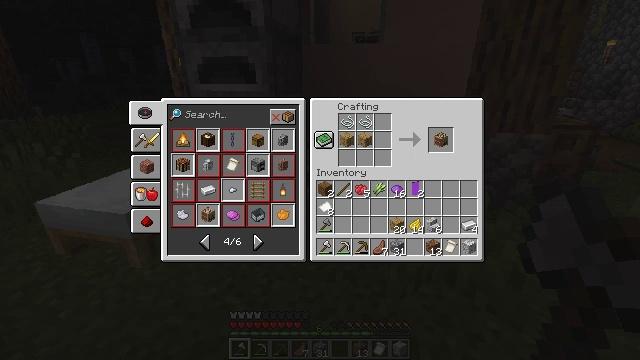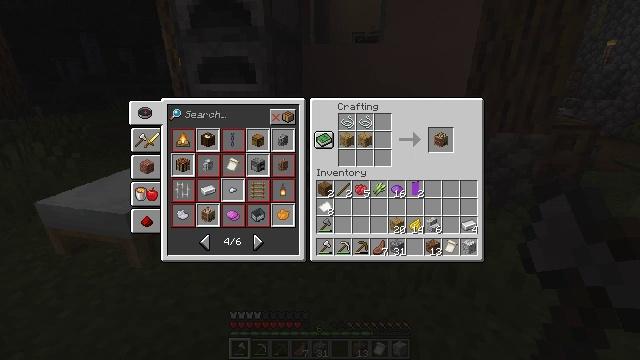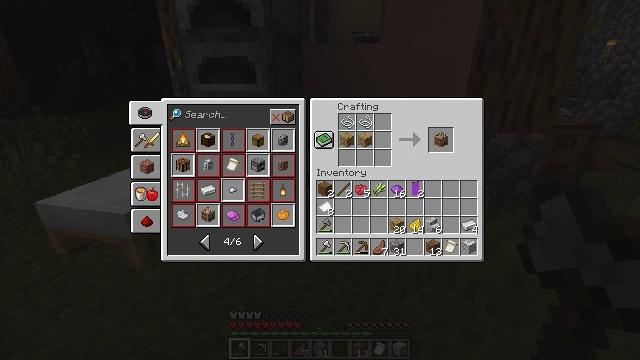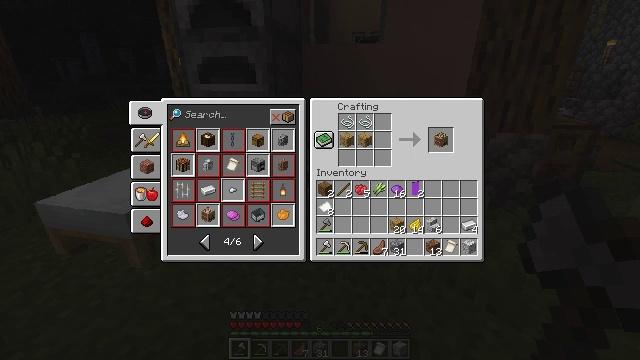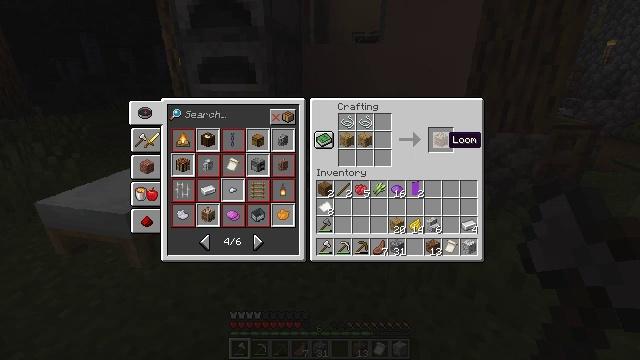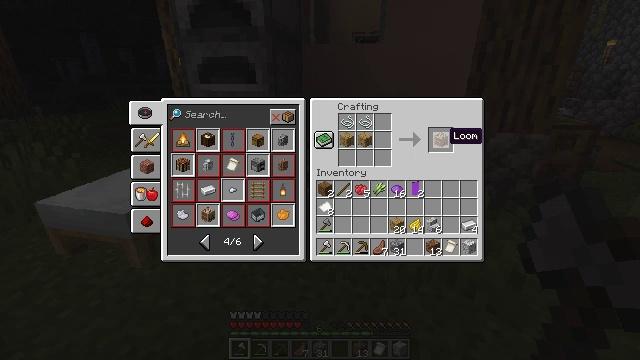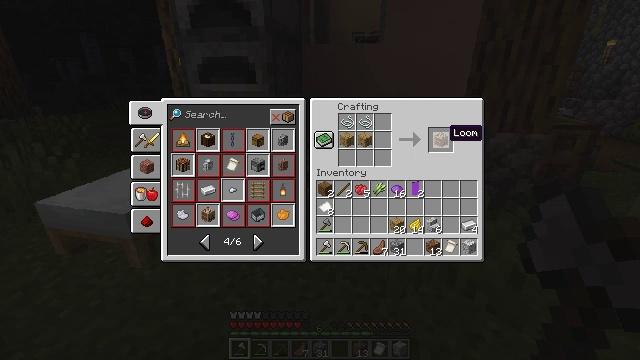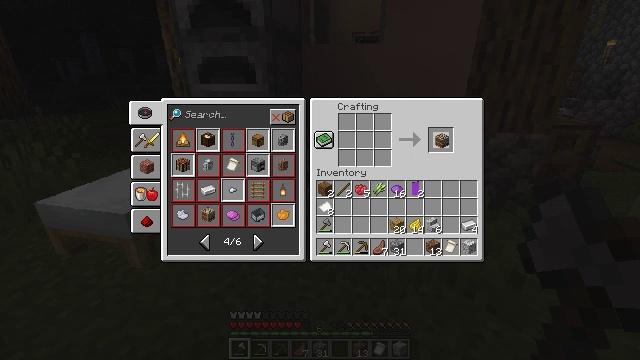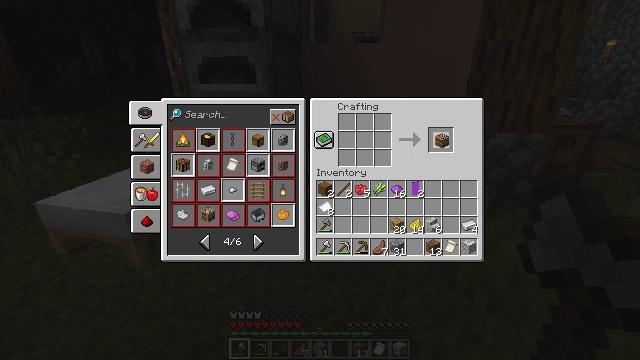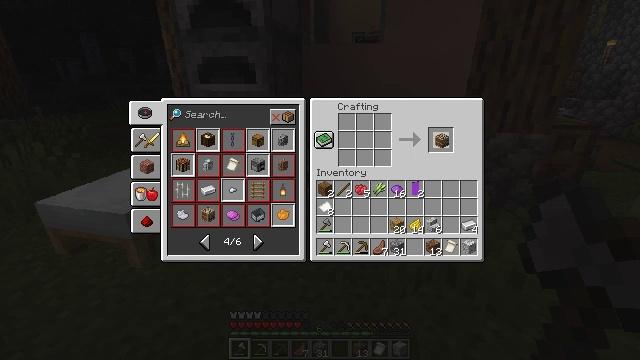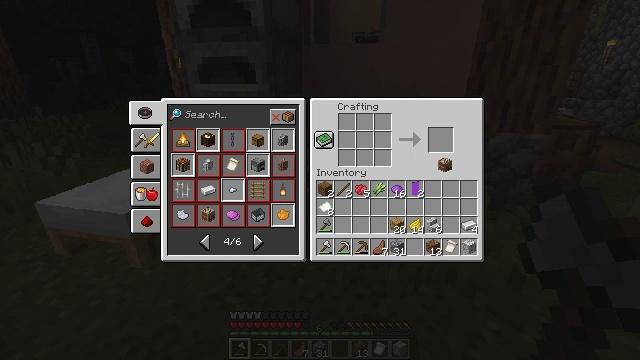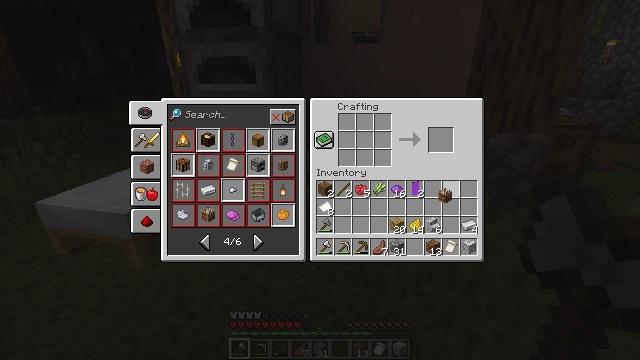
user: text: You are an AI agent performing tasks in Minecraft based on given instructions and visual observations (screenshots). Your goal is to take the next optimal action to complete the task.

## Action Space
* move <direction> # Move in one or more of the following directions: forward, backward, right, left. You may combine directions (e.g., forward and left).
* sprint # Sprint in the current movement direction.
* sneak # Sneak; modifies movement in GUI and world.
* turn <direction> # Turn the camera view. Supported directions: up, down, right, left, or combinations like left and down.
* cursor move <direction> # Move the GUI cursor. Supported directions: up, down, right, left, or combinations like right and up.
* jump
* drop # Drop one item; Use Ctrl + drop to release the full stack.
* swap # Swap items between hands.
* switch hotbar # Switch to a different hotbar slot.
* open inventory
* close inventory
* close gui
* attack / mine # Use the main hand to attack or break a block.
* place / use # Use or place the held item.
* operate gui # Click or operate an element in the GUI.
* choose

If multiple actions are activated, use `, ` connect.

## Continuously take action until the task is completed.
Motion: motion action
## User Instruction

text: Use the crafting table to produce a loom.
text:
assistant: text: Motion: no_op
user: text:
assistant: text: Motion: no_op
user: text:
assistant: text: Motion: no_op
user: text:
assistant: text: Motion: cursor move up
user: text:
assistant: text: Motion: no_op
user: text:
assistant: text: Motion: no_op
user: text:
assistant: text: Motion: operate gui
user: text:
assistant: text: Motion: operate gui
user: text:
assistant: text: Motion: operate gui
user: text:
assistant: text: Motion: cursor move down
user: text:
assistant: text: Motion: cursor move down
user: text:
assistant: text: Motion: no_op